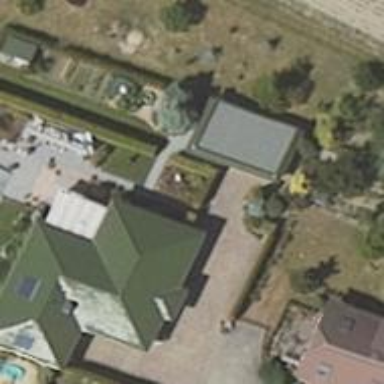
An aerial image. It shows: Simple and straightforward house.